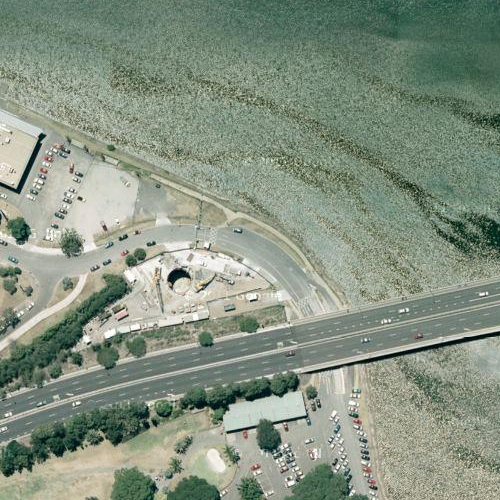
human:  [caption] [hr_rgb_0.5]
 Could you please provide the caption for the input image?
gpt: A highway bridge across the wide river with a parking lot ar the river bank .

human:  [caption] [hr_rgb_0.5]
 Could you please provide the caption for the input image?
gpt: A highway bridge across the wide river with a parking lot at the river bank .

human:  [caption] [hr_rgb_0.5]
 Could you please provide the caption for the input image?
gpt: There is a highway bridge across the waters with a parking lot at the river bank .

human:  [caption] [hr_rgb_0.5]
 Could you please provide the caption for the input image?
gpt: A highway bridge across the wide river with some cars parked at the river bank .

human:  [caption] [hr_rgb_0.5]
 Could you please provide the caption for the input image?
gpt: There is a highway bridge across the waters with a parking lot at the bank .